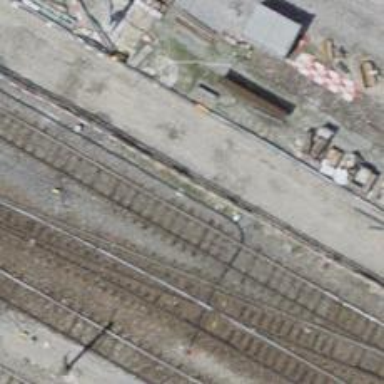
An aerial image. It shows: Single-track railway siding with electrified contact lines. The voltage of the lines is 3000 and 15000.